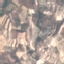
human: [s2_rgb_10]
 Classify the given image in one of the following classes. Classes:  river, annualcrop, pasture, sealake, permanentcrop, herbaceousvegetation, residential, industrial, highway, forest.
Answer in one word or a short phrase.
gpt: PermanentCrop